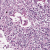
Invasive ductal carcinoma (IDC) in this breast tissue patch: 0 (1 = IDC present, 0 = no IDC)